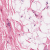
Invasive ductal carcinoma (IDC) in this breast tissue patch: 0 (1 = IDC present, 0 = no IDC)